Question: I'm drawing functions for a students, so I've drawn the axis in the center of the image. But when I draw a function like x-ceil(x) the y-axis only shows [-1,1] and I want to show [-6, 6] although there isn't graph function.
The code
'''
#/usr/bin/env python3
# -*- coding: utf-8 -*-
import numpy as np
import matplotlib.pyplot as plt
fig, ax = plt.subplots()
x = np.linspace(-6.0, 6.0, 1000)
pos = np.where(np.abs(np.diff(np.ceil(x))) == 1.0)[0] + 1
x = np.insert(x, pos, np.nan)
ax.axis([x[0] - 0.5, x[-1] + 0.5, x[0] - 0.5, x[-1] + 0.5])
ax.spines['left'].set_position('center')
ax.spines['right'].set_color('none')
ax.spines['bottom'].set_position('center')
ax.spines['top'].set_color('none')
ax.spines['left'].set_smart_bounds(True)
ax.spines['bottom'].set_smart_bounds(True)
ax.xaxis.set_ticks_position('bottom')
ax.yaxis.set_ticks_position('left')
ticks = []
for i in range(int(x[0]), int(x[-1] + 1), 1):
ticks.append(i)
ticks.remove(0)
ax.set_xticks(ticks)
ax.set_yticks(ticks)
ax.plot(x, x - np.ceil(x), color='b', linestyle='-', lw=2.0)
igual = np.arange(-5, 7, 1)
igual2 = np.arange(-6, 6, 1)
ax.plot(igual, np.zeros(12, np.int), 'bo', markeredgecolor='b', markerfacecolor='b',
lw=2.0, label='_nolegend_')
ax.plot(igual2, -1 * np.ones(12, np.int), 'bo', markeredgecolor='b', markerfacecolor='w',
lw=2.0, label='_nolegend_')
ax.legend([r'$f(x)=x-\lceil x
ceil$'], loc='lower right')
ax.annotate(r'$OX$', xy=(x[-1] - .5, 0.25), size=16, color='black')
ax.annotate(r'$OY$', xy=(0.25, x[-1]), size=16, color='black')
ax.set_title(r'$Funci'on\; f(x)=x-\lceil x
ceil$', fontsize=18)
ax.grid('on')
plt.show()
'''
And here is an image:

I've tried all the ax.axis options from the official matplotlib doc (image, tight, auto, ...) but nothing.
Thanks
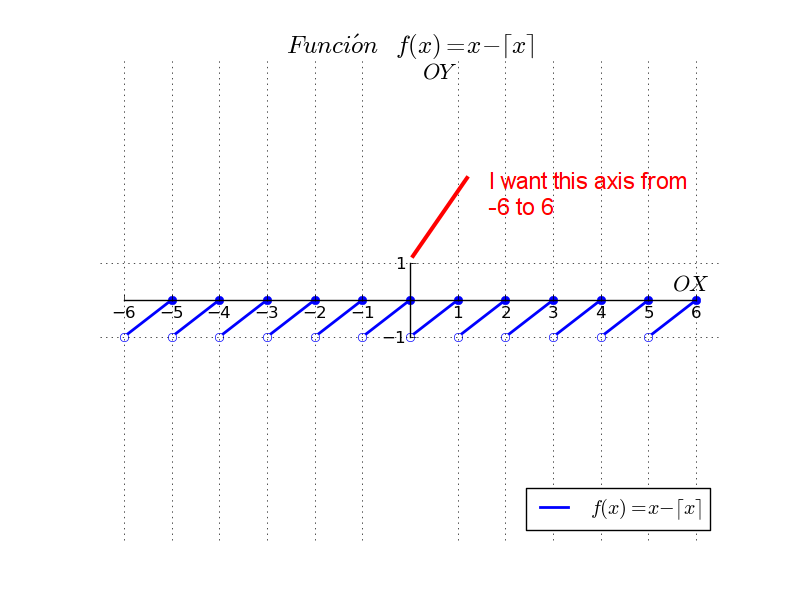
Answer: Removing 'set_smart_bounds(True)' for 'ax.spines['left']'works.
change
'ax.spines['left'].set_smart_bounds(True)'
to:
'ax.spines['left']'